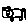
Label: cat